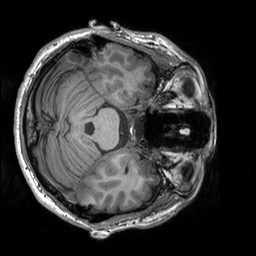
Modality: T1w
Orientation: axial
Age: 25
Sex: male
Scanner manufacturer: siemens
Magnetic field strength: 3 T
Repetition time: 2.3 s
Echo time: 0.00303 s